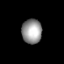
Tissue: prostate
Cell type: T cells
Senescence score: 0.3284
Nuclear area (px): 478
Mean DAPI intensity: 152.686